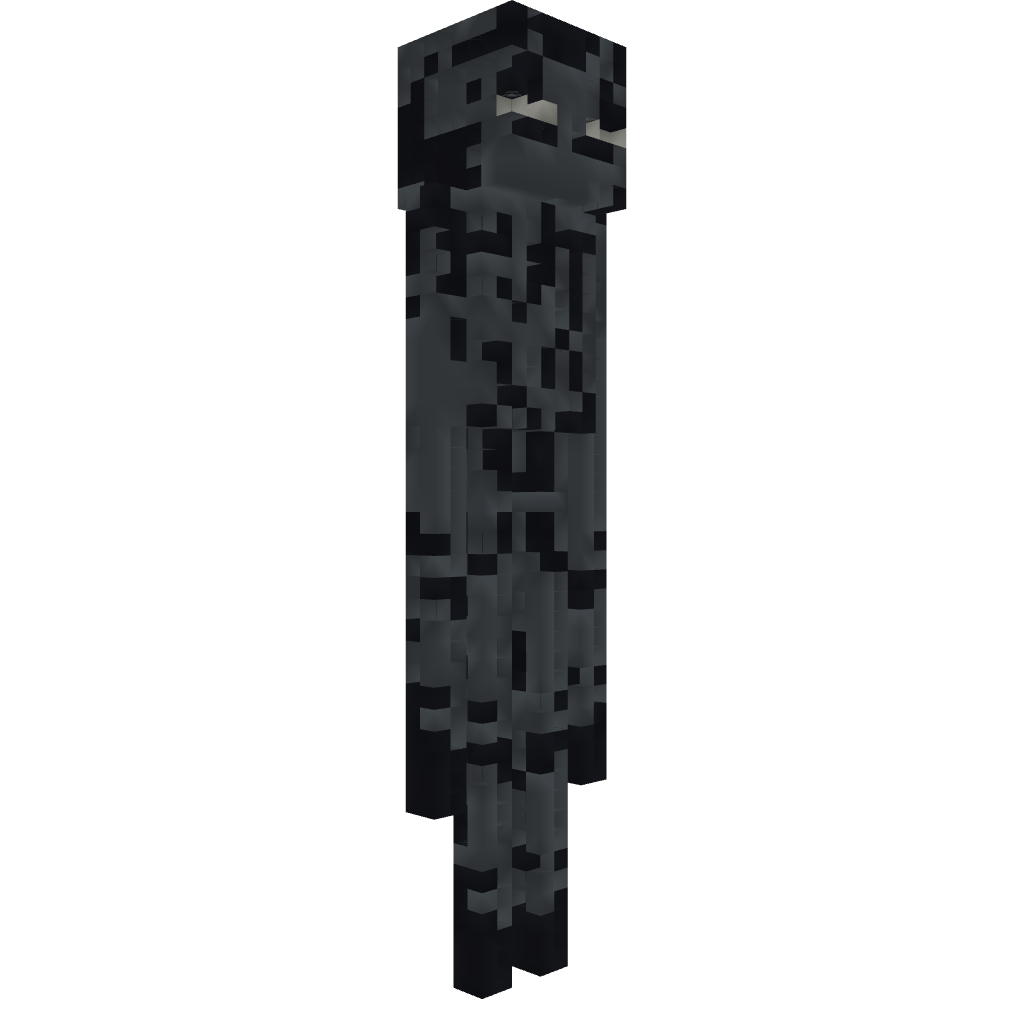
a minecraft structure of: Enderman Statue